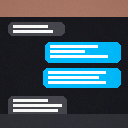
Screen state: on